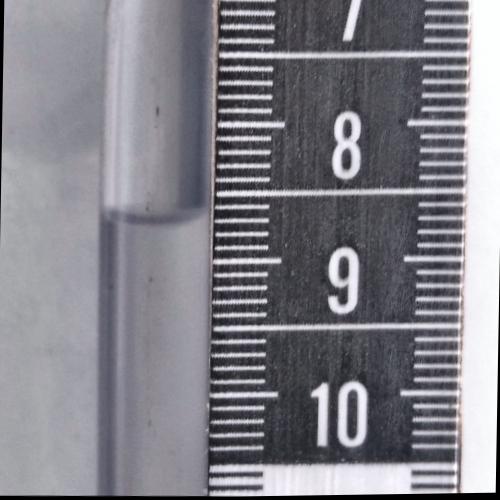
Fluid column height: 8.7 cm